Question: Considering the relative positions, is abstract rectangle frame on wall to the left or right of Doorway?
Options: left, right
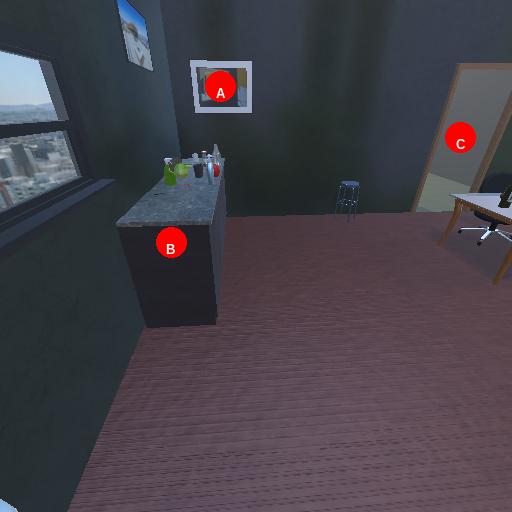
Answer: left